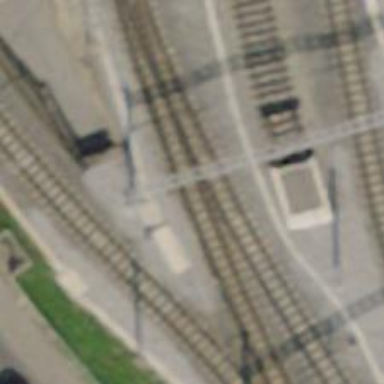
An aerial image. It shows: Narrow-gauge railway with 1 track. The tracks are electrified with contact line.